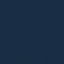
Land use / land cover class: SeaLake